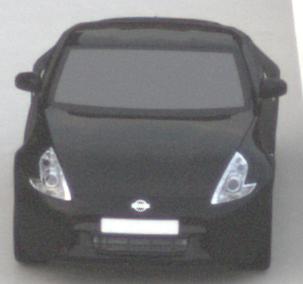
Make: Nissan
Model: 370Z Coupé
Detailed model: 370Z (Z34) Coupé
Model produced from: 2009/12
Model produced until: 2013/03
Doors: 3
Color: black
Road condition: dry road
Daytime: morning or afternoon
Contrast: low contrast